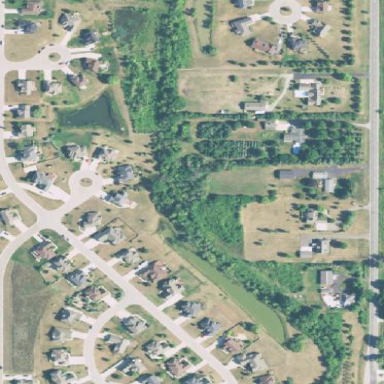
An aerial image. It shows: This residential area consists of single-family homes.